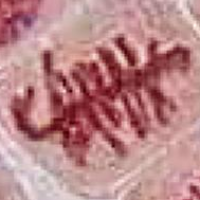
Label: metaphase